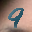
Label: 9